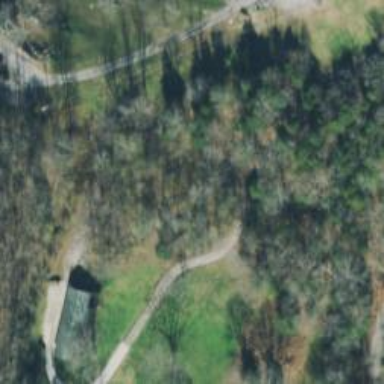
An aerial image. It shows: Driveway.